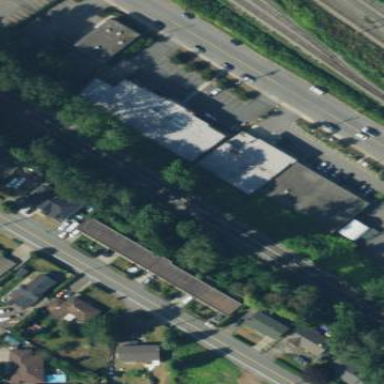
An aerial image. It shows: Retail building.